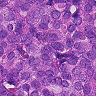
Metastatic tissue present: yes